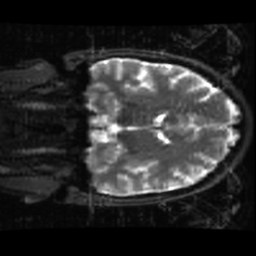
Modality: T2w
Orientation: coronal
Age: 24
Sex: female
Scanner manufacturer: ge
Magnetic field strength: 3 T
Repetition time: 8.947 s
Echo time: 0.09798 s